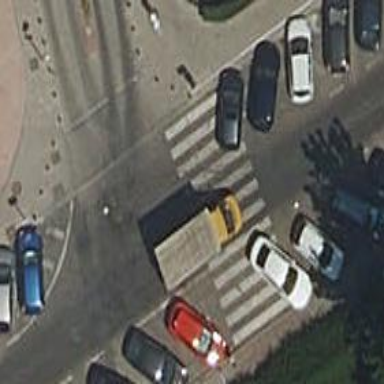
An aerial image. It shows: Uncontrolled crossing on the road.